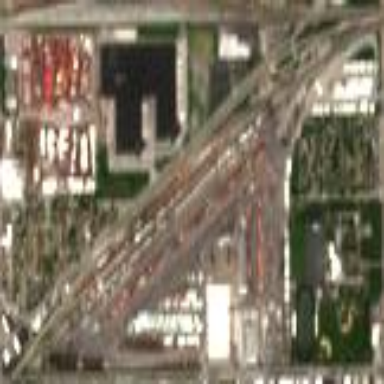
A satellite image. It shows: Industrial area with service yard.